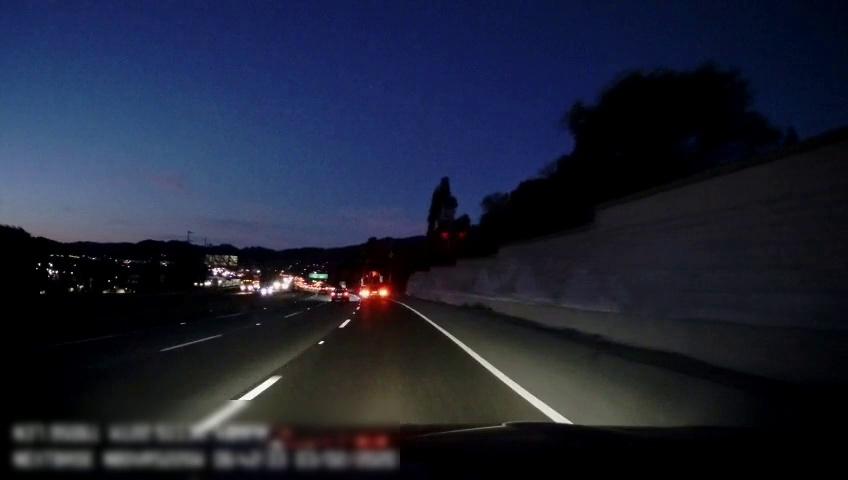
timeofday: Night
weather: Other
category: Drivable Space
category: Vehicles | Car
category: Vehicles | Truck
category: Vehicles | Truck
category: Lanes | Current Lane
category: Lanes | Current Lane
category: Lanes | Alternate Lane
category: Lanes | Alternate Lane